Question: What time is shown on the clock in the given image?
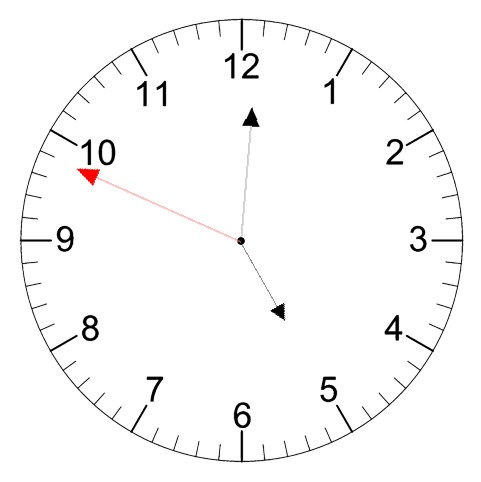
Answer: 05:00:49